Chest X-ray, AP view. Patient: 28 years old, sex M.
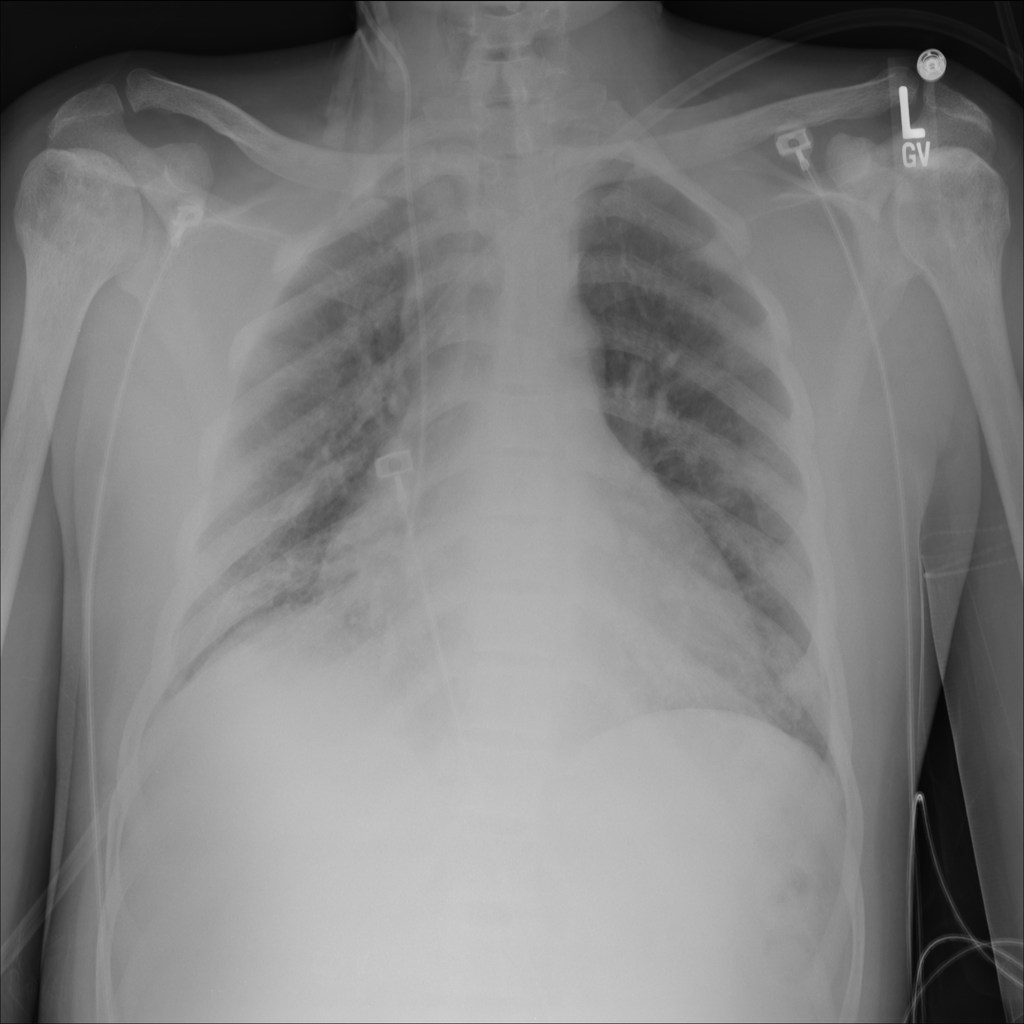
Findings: No Finding